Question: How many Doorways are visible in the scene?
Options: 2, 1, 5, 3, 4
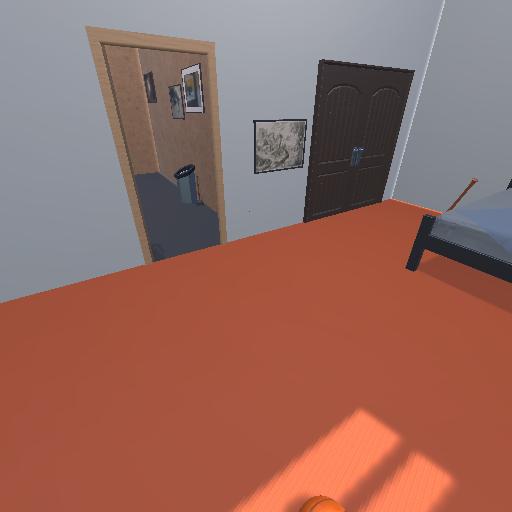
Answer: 2